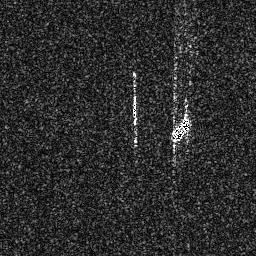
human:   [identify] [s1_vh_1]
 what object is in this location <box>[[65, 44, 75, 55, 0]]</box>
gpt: <ref>1 medium ship at the right</ref>